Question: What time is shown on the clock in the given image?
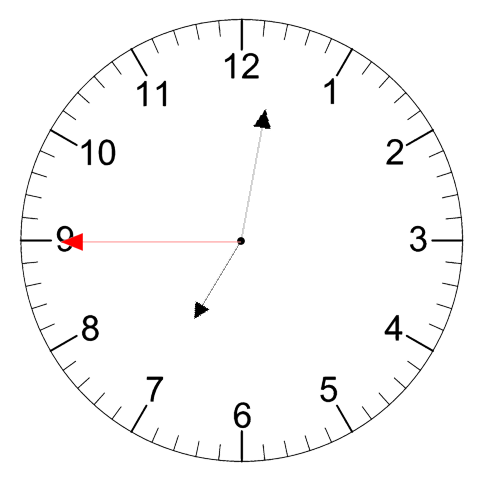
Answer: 07:01:45